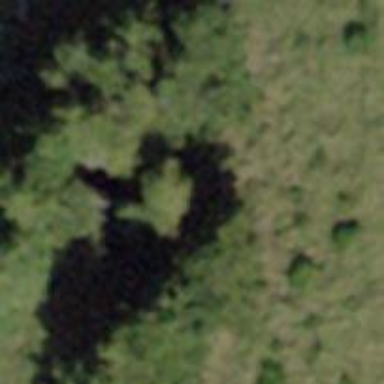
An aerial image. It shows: Forest area.